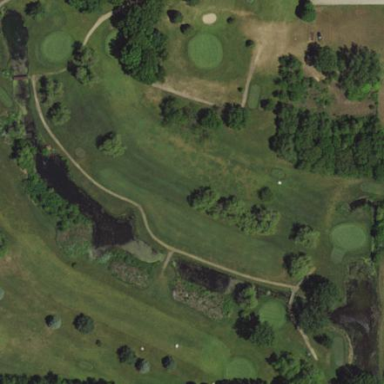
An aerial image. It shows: Water hazard in golf course. The hazard is natural water feature.